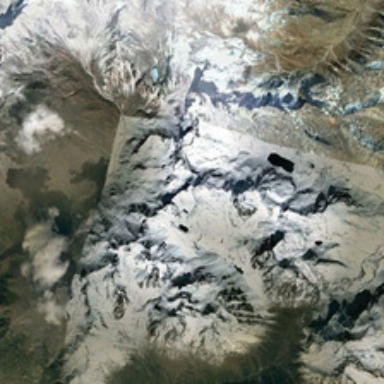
It is a large piece of mountain with white snow mostly .